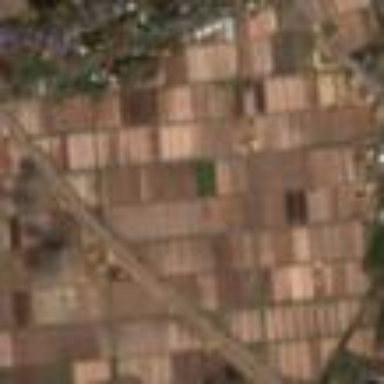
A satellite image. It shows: Farmland with rice crops ready for harvest.